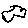
Label: cloud